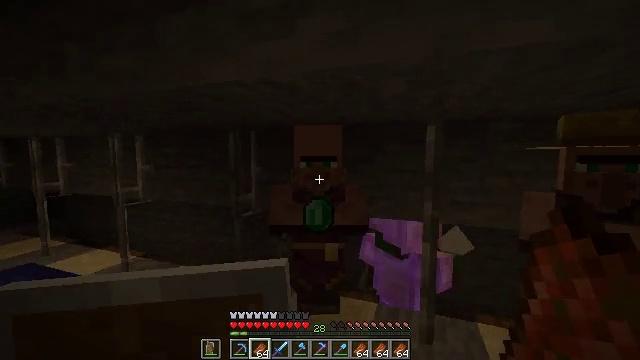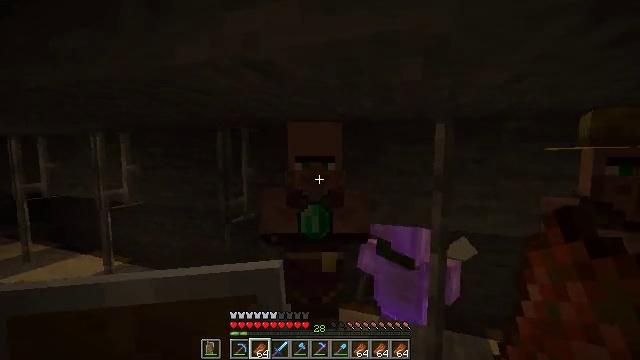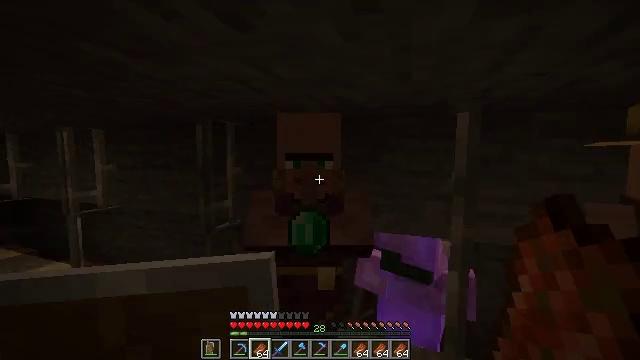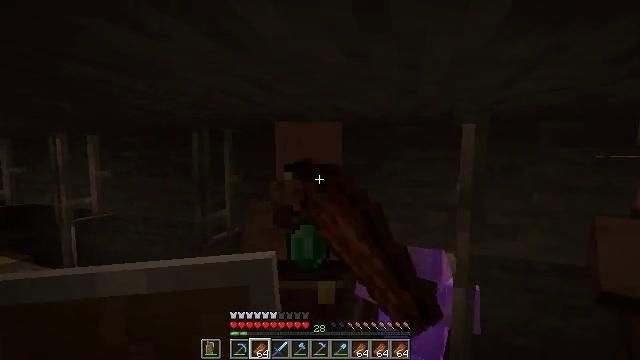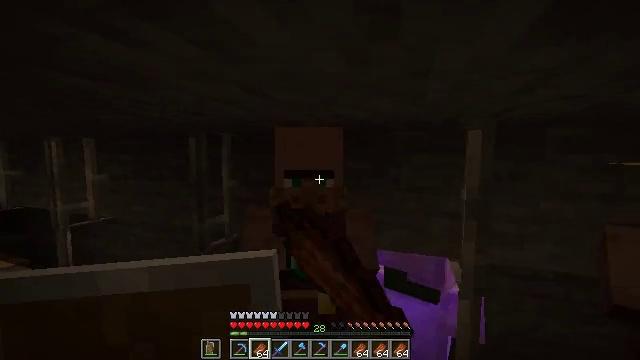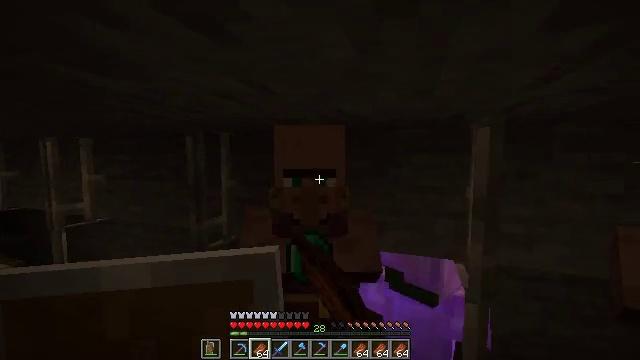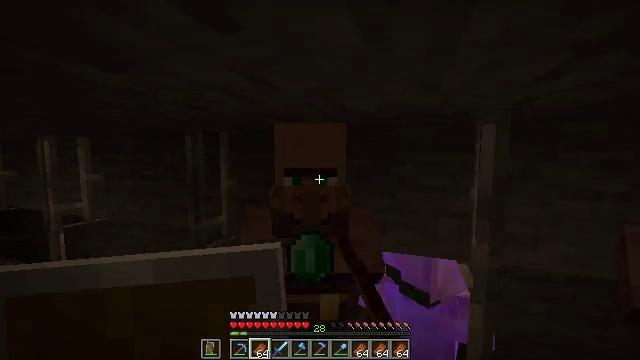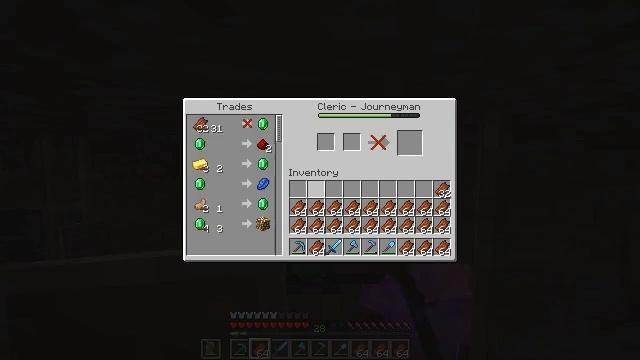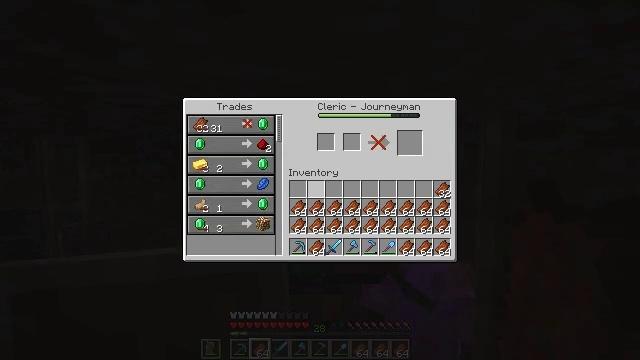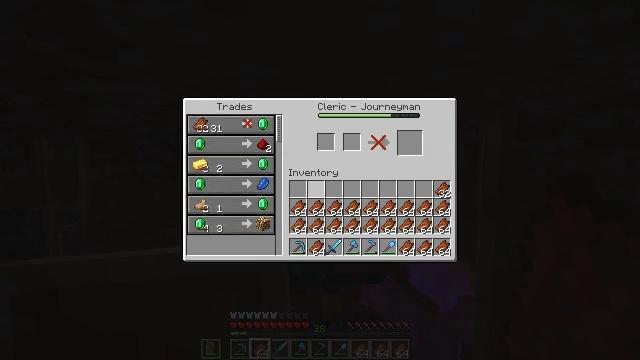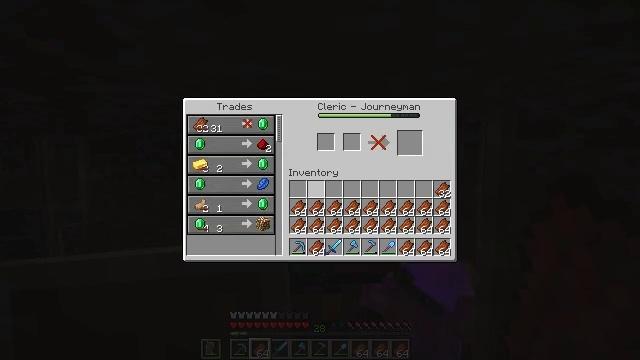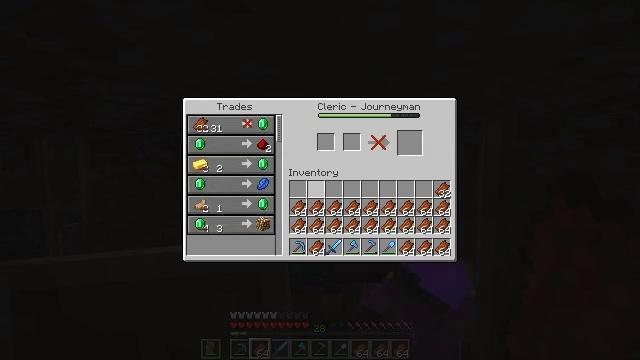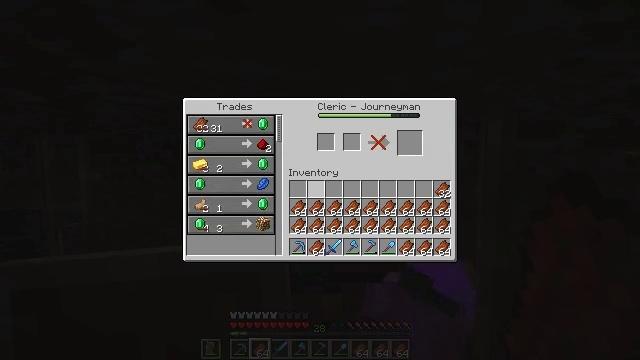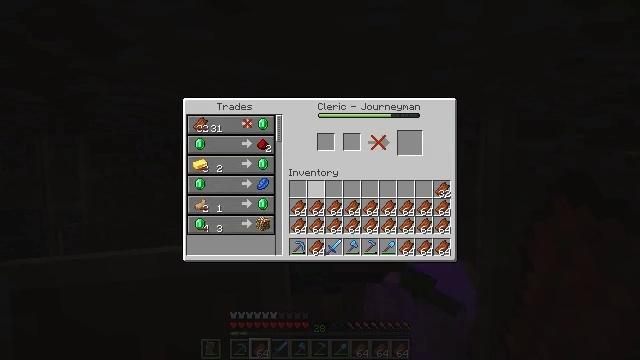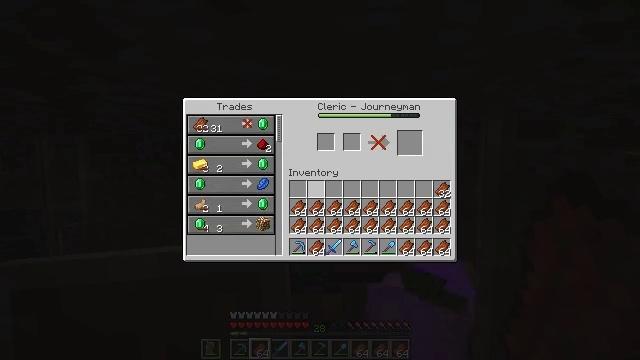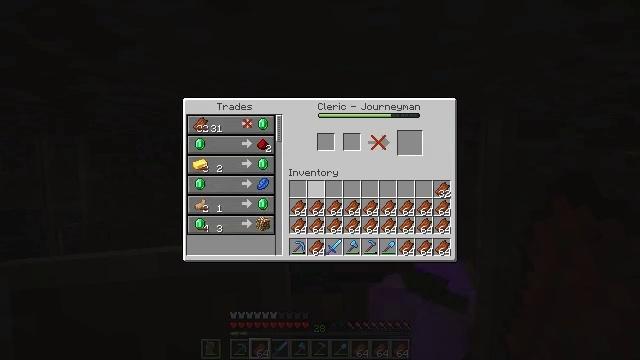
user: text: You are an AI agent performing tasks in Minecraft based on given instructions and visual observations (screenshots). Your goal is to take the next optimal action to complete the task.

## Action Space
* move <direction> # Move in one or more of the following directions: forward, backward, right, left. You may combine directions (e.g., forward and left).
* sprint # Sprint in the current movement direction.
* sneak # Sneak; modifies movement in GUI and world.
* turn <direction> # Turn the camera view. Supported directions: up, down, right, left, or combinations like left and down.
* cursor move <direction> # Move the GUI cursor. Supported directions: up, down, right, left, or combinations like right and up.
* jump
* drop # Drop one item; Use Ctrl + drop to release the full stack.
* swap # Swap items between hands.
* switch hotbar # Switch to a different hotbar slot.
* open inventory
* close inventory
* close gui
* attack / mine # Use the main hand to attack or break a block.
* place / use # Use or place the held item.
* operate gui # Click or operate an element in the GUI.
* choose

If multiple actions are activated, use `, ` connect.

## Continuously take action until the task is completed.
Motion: motion action
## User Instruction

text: Retrieve items from the blue shulker box by mining it.
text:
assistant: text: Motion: move forward
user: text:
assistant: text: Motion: move forward, use / place
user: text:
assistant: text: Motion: use / place
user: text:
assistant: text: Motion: use / place
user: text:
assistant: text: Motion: no_op
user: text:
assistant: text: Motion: no_op
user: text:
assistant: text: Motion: no_op
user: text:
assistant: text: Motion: no_op
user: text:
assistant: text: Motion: no_op
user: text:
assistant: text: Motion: no_op
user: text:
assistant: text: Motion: no_op
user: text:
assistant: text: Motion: no_op
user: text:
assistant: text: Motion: no_op
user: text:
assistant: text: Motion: no_op
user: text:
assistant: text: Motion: no_op
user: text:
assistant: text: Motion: no_op
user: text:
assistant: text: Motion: no_op
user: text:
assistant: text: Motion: no_op
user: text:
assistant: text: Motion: no_op
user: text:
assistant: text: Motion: no_op
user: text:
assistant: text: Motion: no_op
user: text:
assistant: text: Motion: no_op
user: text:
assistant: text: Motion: no_op
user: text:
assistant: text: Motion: no_op
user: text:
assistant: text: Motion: no_op
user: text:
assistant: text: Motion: open inventory
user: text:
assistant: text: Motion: open inventory
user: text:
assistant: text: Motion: turn right and down, open inventory
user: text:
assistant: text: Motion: turn right and down
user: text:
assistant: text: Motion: turn right and down